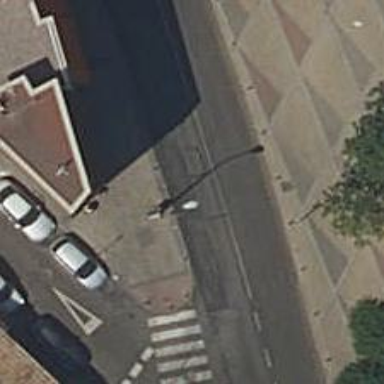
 there are traffic signals and zebra crossing."